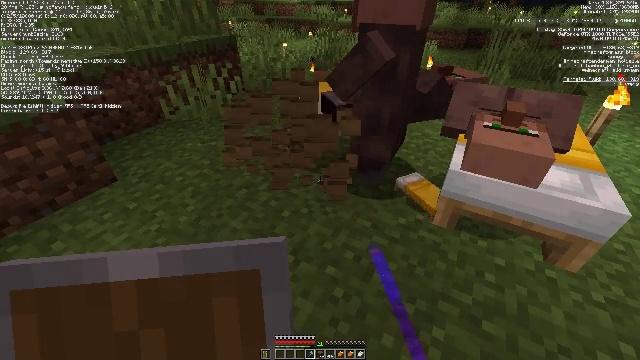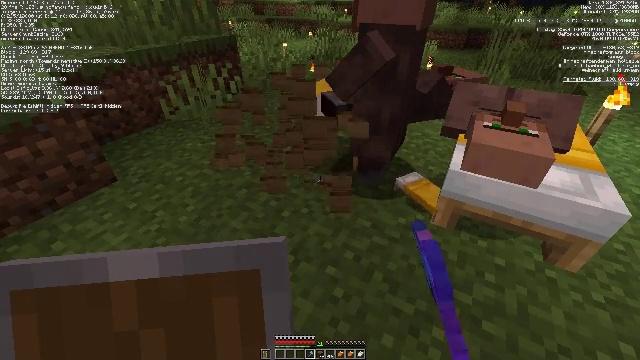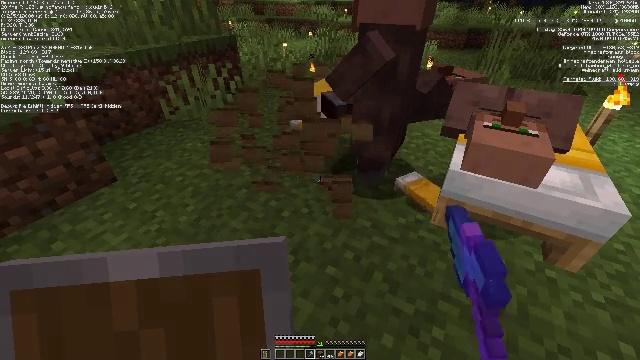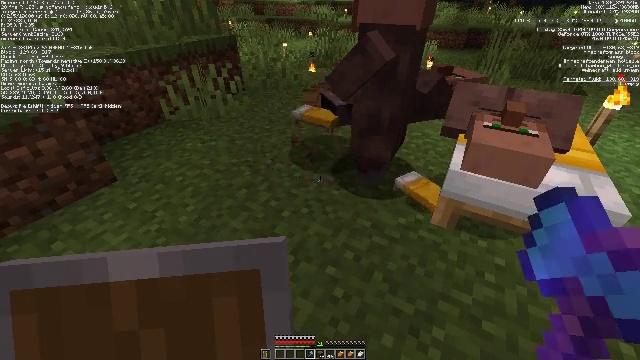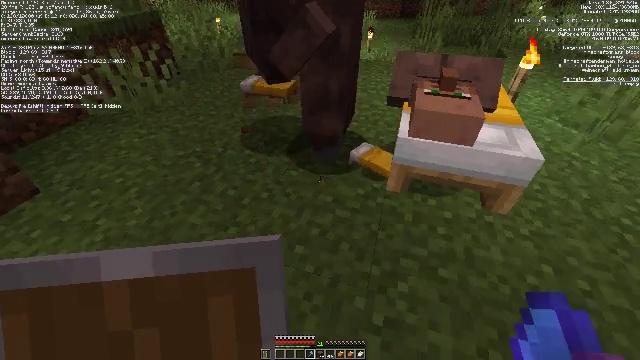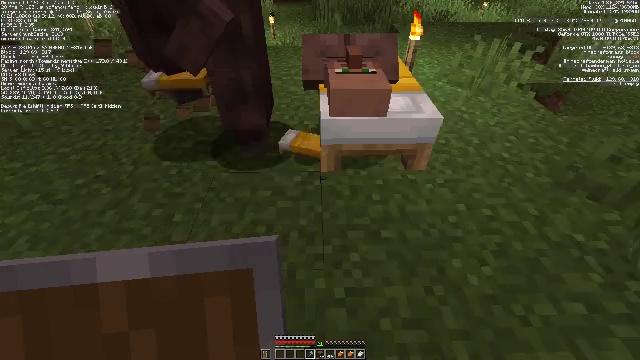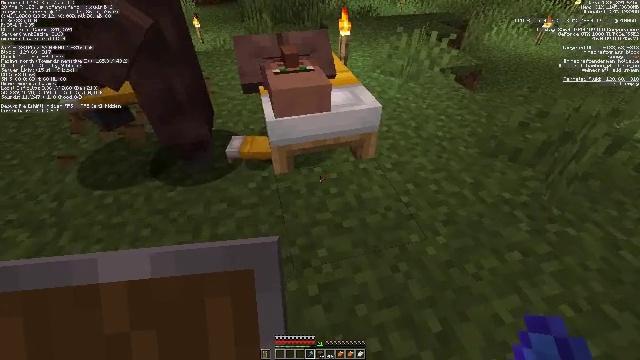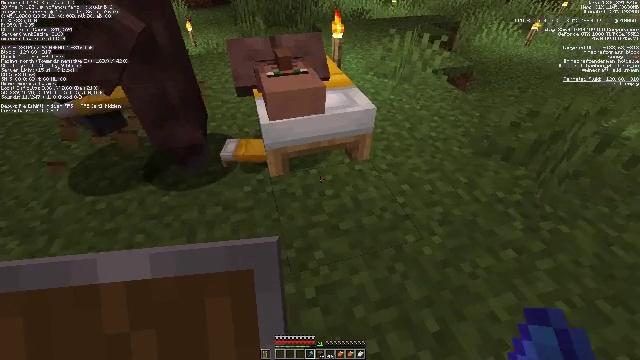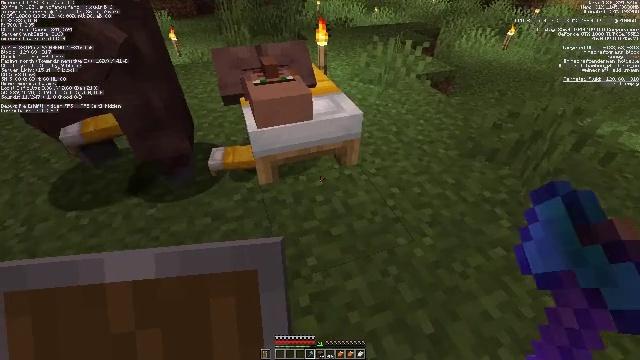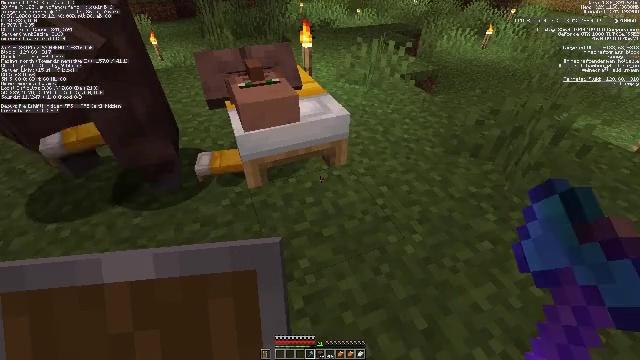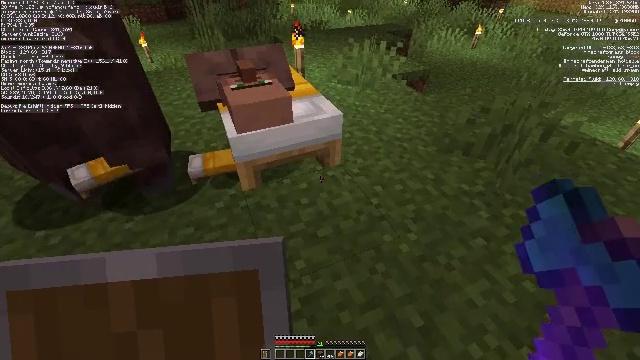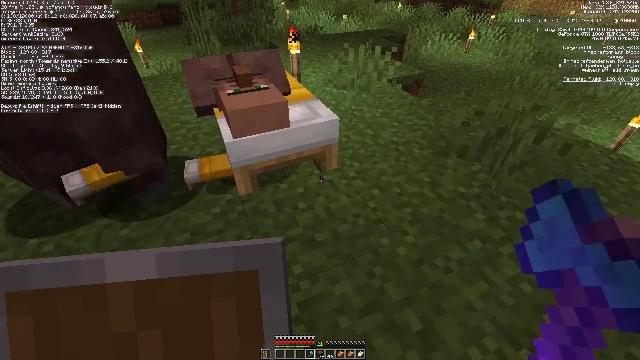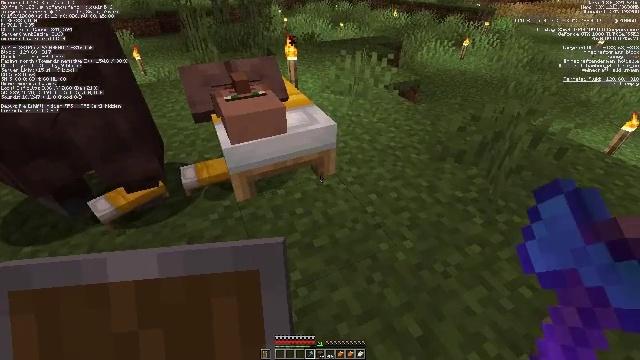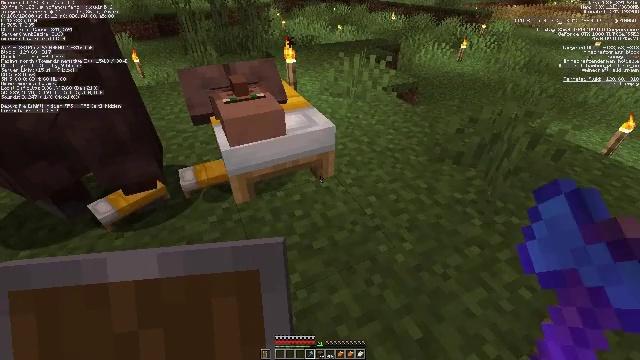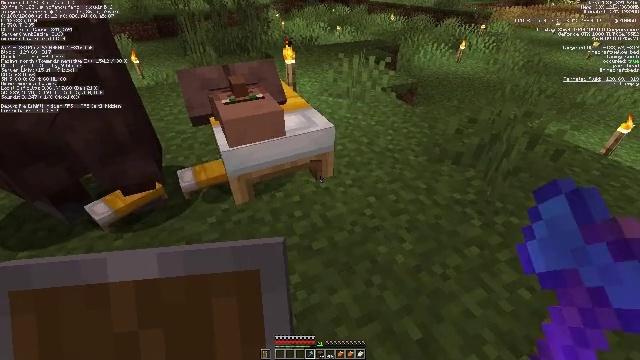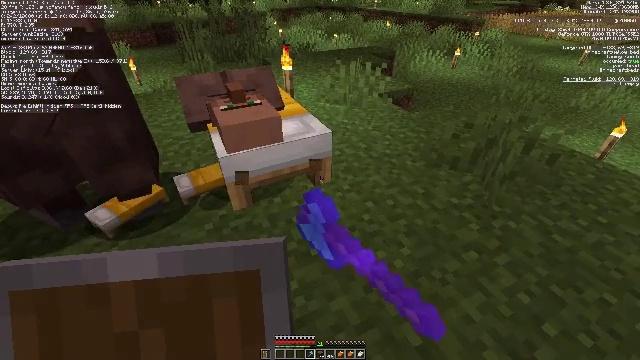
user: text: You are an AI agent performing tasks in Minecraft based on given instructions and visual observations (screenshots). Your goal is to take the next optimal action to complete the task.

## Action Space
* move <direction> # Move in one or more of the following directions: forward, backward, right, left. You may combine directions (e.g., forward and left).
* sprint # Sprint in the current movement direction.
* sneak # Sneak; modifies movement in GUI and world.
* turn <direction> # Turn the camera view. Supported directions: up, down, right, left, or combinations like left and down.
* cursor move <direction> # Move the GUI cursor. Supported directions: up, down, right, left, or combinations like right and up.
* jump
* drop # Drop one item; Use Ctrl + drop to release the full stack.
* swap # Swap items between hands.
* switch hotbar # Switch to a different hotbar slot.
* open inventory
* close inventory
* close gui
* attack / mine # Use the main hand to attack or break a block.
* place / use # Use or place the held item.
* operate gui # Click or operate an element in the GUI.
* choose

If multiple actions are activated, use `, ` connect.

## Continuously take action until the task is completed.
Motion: motion action
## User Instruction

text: Mine the yellow bed to pick it up.
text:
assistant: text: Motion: no_op
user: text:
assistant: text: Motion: no_op
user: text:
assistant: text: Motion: no_op
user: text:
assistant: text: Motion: turn right and down
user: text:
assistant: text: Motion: turn right and down
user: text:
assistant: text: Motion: turn right
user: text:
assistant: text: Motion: turn right
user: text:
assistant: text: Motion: turn right and up
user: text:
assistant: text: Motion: turn right
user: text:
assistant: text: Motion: turn right
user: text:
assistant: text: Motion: no_op
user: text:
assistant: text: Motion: turn up
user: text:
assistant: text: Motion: no_op
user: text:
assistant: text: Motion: attack / mine
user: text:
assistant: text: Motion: turn up, attack / mine
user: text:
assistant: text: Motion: attack / mine
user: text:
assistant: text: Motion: attack / mine
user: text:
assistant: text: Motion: attack / mine
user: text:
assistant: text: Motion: attack / mine
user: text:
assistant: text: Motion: attack / mine
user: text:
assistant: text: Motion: attack / mine
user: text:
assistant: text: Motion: attack / mine
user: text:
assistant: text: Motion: attack / mine
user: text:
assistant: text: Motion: attack / mine
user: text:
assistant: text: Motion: attack / mine
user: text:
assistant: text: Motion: attack / mine
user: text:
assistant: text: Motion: attack / mine